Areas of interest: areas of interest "Sport and cultural"
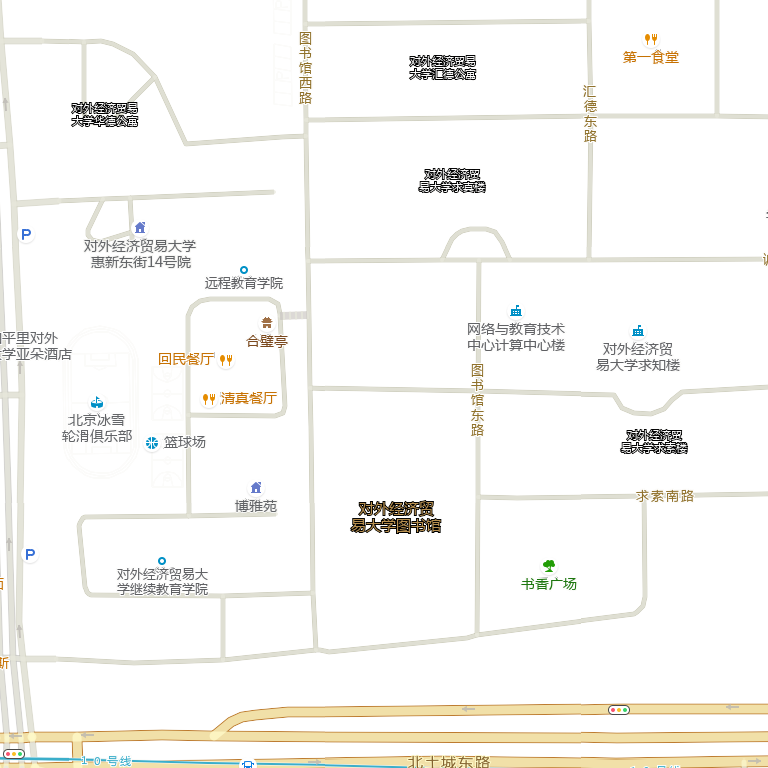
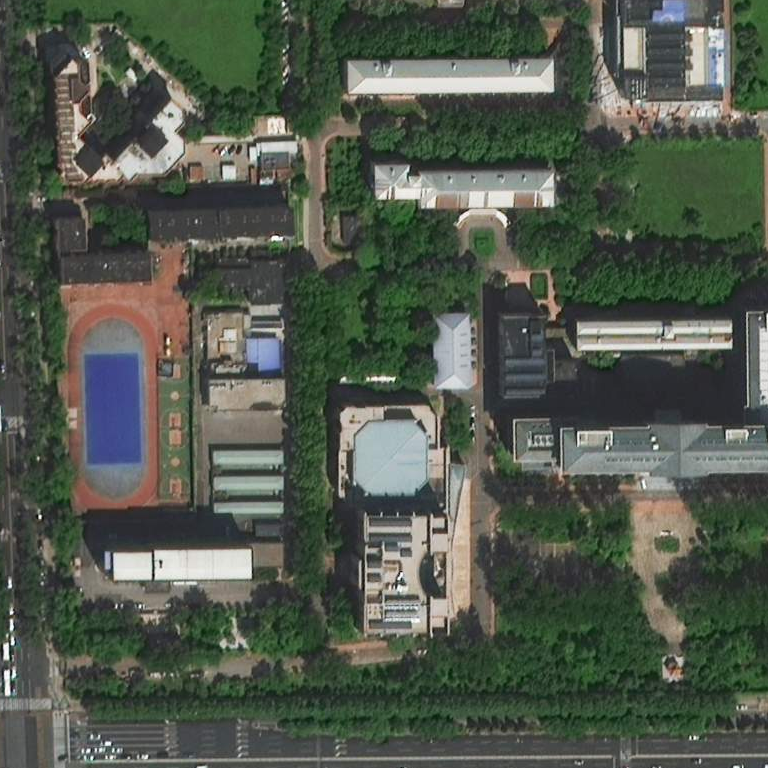